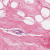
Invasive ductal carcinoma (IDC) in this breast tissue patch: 0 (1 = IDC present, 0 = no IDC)